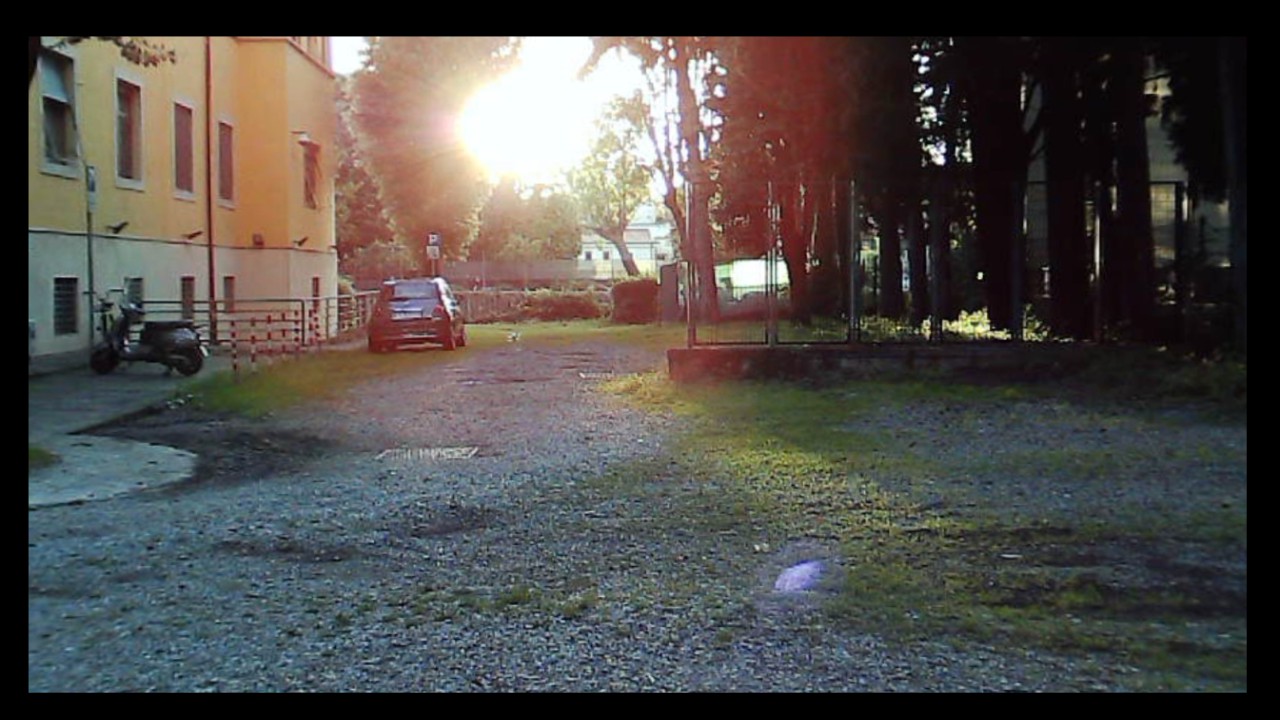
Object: DarwinFPV cineape20